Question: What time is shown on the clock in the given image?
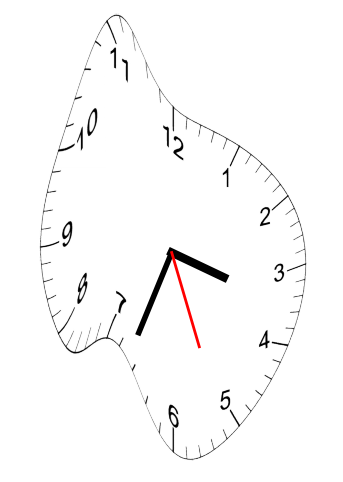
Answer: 03:33:26